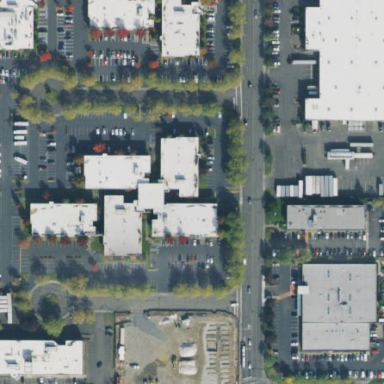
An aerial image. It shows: Commercial area.